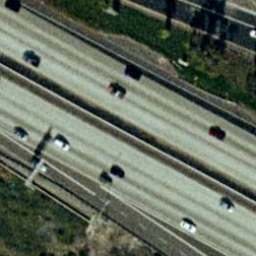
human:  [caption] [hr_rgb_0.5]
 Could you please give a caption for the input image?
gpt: Two straight freeways closed to each other with some cars on the roads .

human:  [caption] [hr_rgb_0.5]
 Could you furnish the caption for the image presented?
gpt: There are two straight freeways closed to each other with some cars on the roads .

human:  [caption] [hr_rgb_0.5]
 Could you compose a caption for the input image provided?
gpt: Some cars are on the freeways .

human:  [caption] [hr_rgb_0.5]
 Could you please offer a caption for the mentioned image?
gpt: There are two straight freeways closed to each other .

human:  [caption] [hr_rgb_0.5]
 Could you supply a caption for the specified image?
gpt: There are some cars are on the freeways .